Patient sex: M
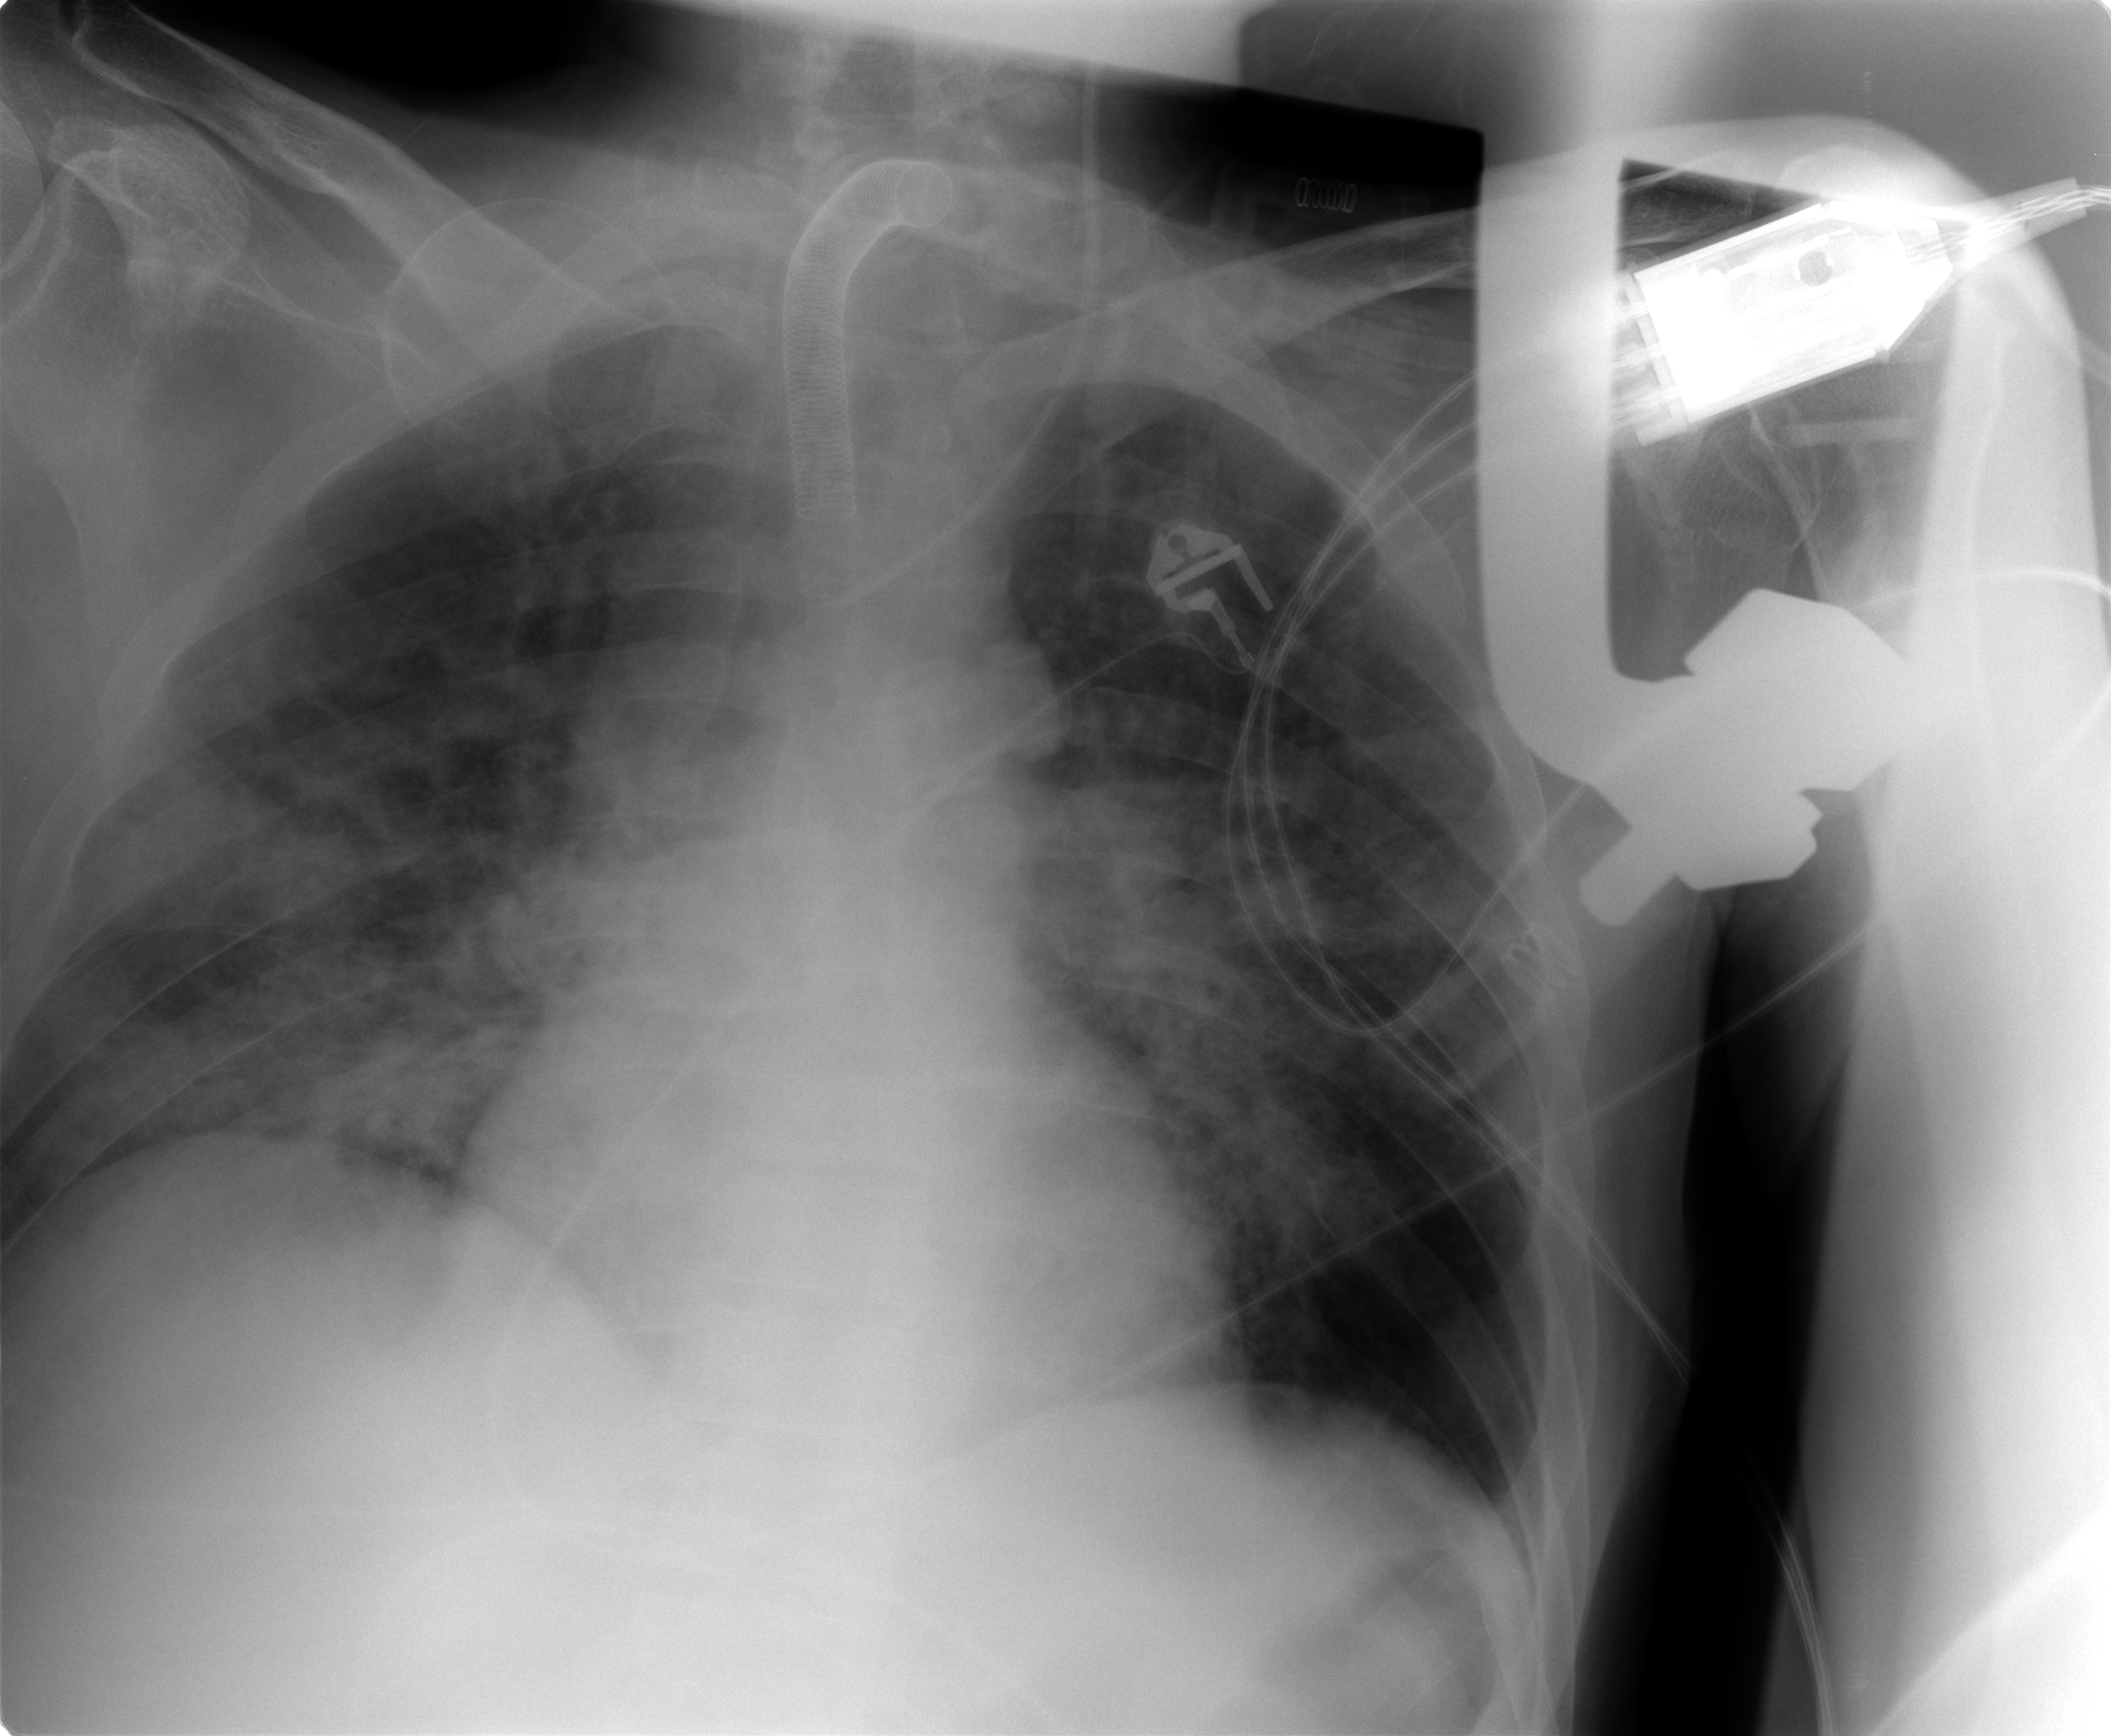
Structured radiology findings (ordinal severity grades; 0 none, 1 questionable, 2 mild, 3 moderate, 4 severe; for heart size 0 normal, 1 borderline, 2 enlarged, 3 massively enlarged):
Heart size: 0
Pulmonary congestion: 2
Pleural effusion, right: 0
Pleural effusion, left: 0
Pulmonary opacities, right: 3
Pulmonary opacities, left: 3
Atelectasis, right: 2
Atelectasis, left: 2